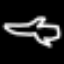
Label: airplane